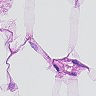
Metastatic tissue present: no